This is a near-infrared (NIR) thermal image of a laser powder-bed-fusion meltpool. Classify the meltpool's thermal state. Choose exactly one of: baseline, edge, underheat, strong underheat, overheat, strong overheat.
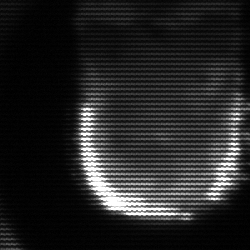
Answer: baseline